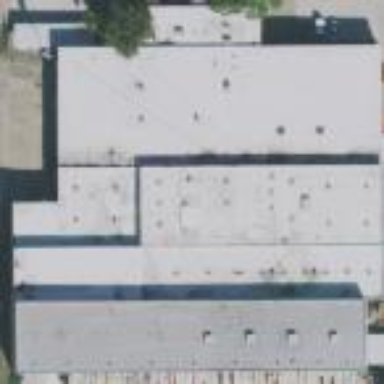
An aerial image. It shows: Warehouse.